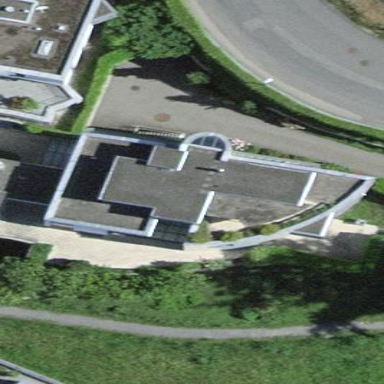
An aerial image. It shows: Apartment building with flat roof.